Question: the php function i made gets all the children of a the parent in tree form . The problem is that it gets all the children but i want to restrict it till level 6th of the tree . The code i made is
'''
get_childs("2");
function get_childs($parent_id){
GLOBAL $con;
if ($result = mysqli_query($con,"SELECT * FROM user_profile WHERE referred_by='$parent_id'")) {
echo '<ul>';
while ($row = $result->fetch_assoc()) {
echo '<li><a href="#">'.$row['user_id'].'</a>';
//call again for each child. if the id dosen't have childs, then prints nothing and go on!
get_childs($row['user_id']);
echo '</li>';
}// end while
echo '</ul>';
}// end if select
}
'''
The output it generates

I want to restrict it till 17 as in above output as the level 6th reaches there .
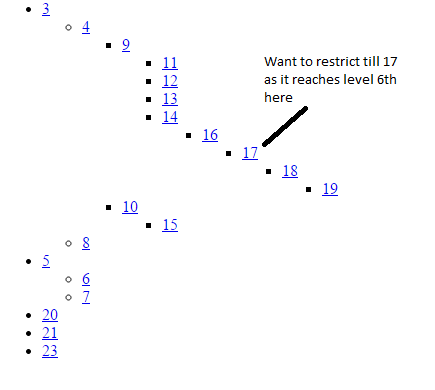
Answer: As per my comment, I'd suggest something like this:
'''
get_childs("2", 0);
function get_childs($parent_id, $level){
GLOBAL $con;
if ($result = mysqli_query($con,"SELECT * FROM user_profile WHERE referred_by='$parent_id'")) {
echo '<ul>';
while ($row = $result->fetch_assoc()) {
echo '<li><a href="#">'.$row['user_id'].'</a>';
//call again for each child. if the id dosen't have childs, then prints nothing and go on!
if($level < 6)
get_childs($row['user_id'], $level + 1);
echo '</li>';
}// end while
echo '</ul>';
}// end if select
}
'''
With this tiny alteration, your tree will stop as soon as the 6th level is reached. (You might have to tweak it a tiny bit)